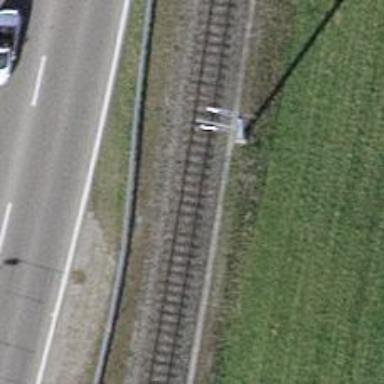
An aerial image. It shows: Narrow-gauge railway with single track. The railway is electrified with contact line.